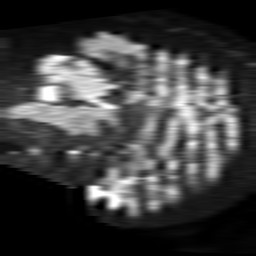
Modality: TRACE
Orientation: sagittal
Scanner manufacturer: philips
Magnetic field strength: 1.5 T
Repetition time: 4.6 s
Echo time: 0.09478 s